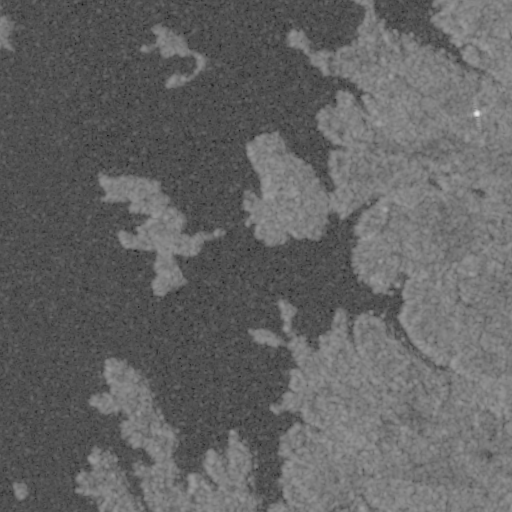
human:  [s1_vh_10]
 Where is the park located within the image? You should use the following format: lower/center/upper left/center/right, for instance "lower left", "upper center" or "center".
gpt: The park is located in the center of the image.
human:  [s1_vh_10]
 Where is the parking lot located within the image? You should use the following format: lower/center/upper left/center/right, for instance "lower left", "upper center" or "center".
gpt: The parking lot is located in the lower center of the image.
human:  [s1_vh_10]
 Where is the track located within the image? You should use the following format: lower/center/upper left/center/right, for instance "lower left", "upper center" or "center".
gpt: There is no track in the image.

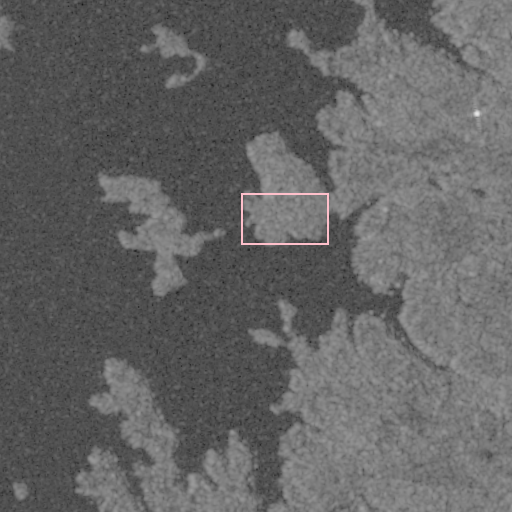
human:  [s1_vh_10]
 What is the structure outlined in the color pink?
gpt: The structure outlined in pink is a park.
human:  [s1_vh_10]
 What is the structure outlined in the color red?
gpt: There is no red outline.